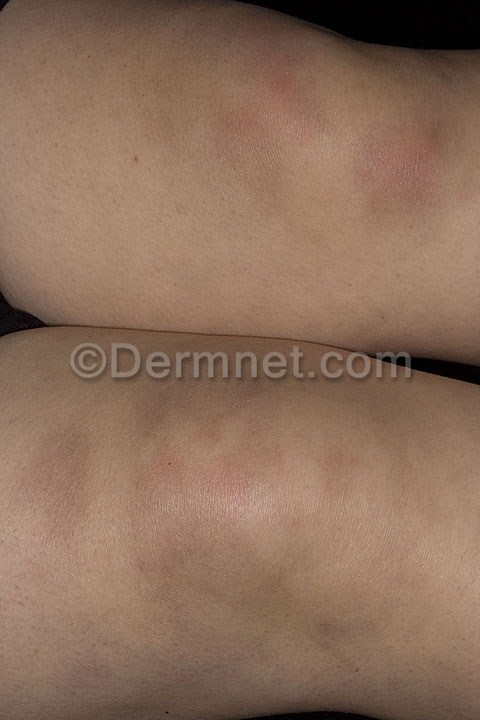
Disease: Vasculitis Photos